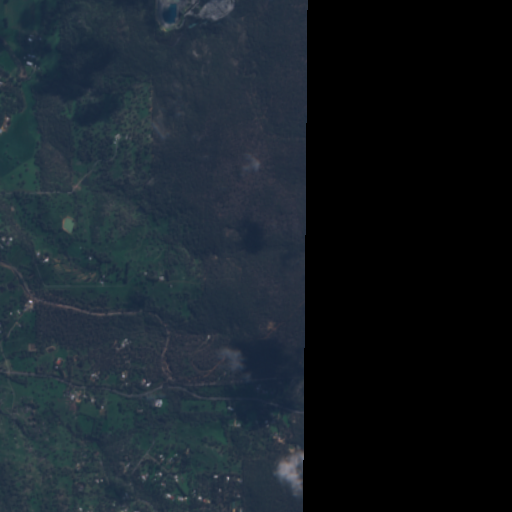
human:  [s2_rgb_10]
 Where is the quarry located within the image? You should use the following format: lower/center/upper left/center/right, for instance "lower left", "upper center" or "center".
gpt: The quarry is located in the upper left of the image.
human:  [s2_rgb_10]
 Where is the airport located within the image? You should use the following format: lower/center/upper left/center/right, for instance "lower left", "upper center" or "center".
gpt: There is no airport in the image.